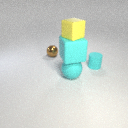
small cyan rubber cylinder behind large cyan rubber sphere